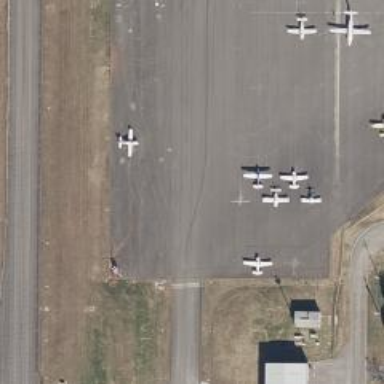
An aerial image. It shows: Image of taxiway at airport.